Question: When creating a new MVC app and clicking "change authentication".
After choosing "multiple organisations" clicking finish and logging in with my Microsoft account (the one used for Azure) I receive the following error:
> User credential verification failed.Error: Value cannot be null.Parameter name: entity
Any ideas?
The error is very generic so has proved tricky to find a hint of what to try next.
## EDIT:
I have remembered that I have Update 2 RC installed, so it's possible it's just a bug in the pre release.

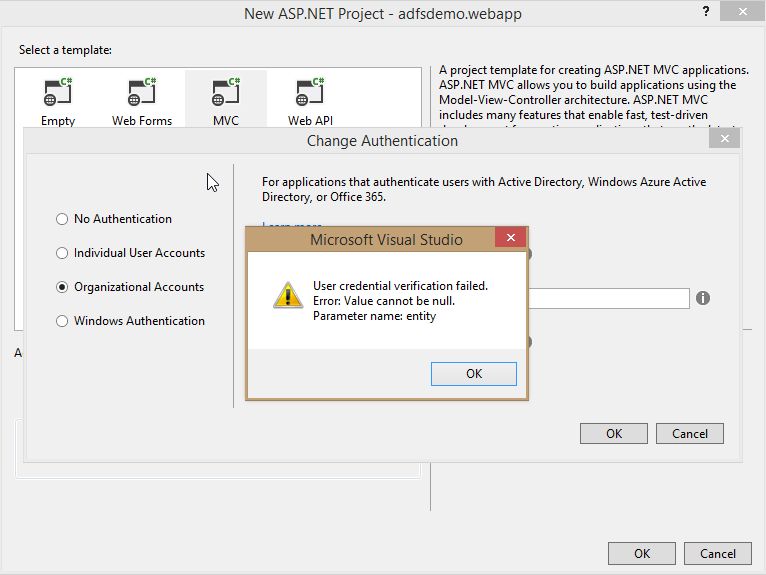
Answer: Ok, I believe I have the answer to the issue.. Seems like this login dialog lets you log in using the Azure AD accounts, but also using Microsoft's accounts. And if you log in using the Microsoft account, it will give this error (even if this MS account has full access to your Azure account).
The solution is to go to the Active Directory in Azure and create a brand new account, mark it as a Global Administrator, then use that to log in when prompted in Visual Studio.
Microsoft has a write-up on the issue, describing the steps to go around it here:
<URL>